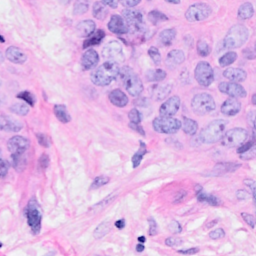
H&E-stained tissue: Breast